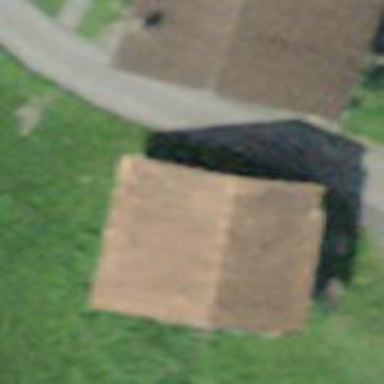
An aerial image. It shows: Barn.